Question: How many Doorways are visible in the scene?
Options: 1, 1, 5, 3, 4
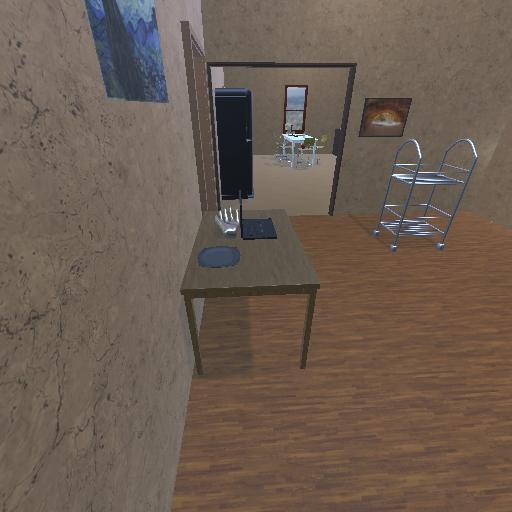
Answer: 1